Question: I have set an 'ImageView' as title view for a specific ViewController whereas the other controllers have 'UILabel' as titleView. I used the following code to set title view,
'''
UIImageView *imageTitle = [[UIImageView alloc] initWithImage:[UIImage imageNamed:@"Logo"]];
[self.navigationController.navigationBar.topItem setTitleView:imageTitle];
'''
I have tried using this one as well,
'''
UIImageView *imageTitle = [[UIImageView alloc] initWithImage:[UIImage imageNamed:@"Logo"]];
[self.navigationItem setTitleView:imageTitle];
'''
!

P.S: The issue occurs in iOS 7 only!
Here is the sample project with this issue - <URL>
As @FahimParkar suggested, I used a 320x44 image for the titleview. The delay in positioning seems little as the image is wide.
Link to download trial project with 320x44 image -> <URL>
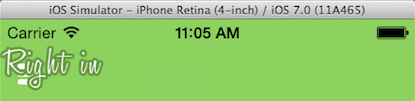
Answer: You have two choise for setting navigation properly.
setting Titleview as you did like bellow:-
'''
- (void)viewDidLoad
{
UIView *navView = [[UIView alloc] initWithFrame:CGRectMake(0, 0, 320, 60)];
UIImageView *imgviw=[[UIImageView alloc]initWithFrame:CGRectMake(0, 0, 20, 20)];
imgviw.backgroundColor = [UIColor blackColor];
imgviw.center=navView.center; // this is display your image at center of navigation bar.
imgviw.image=[UIImage imageNamed:@"passowrd.png"];
[navView addSubview:imgviw];
self.navigationItem.titleView = navView;
[super viewDidLoad];
}
'''
That Output like:-

Setting navigation image as par your requirement for particulare 'view-controller'. create image for navigation with same size of navigation bar. And set using Bellow code.
'''
[self.navigationController.navigationBar setBackgroundImage:[UIImage imageNamed:@"Navbar.png"] forBarMetrics:UIBarMetricsDefault];
'''